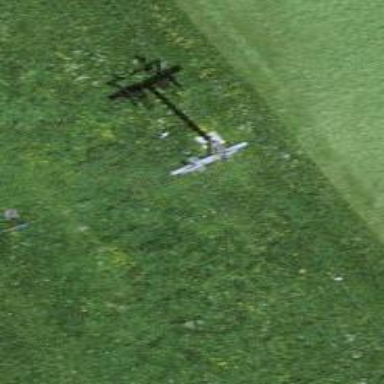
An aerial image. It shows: Pylon for aerialway.